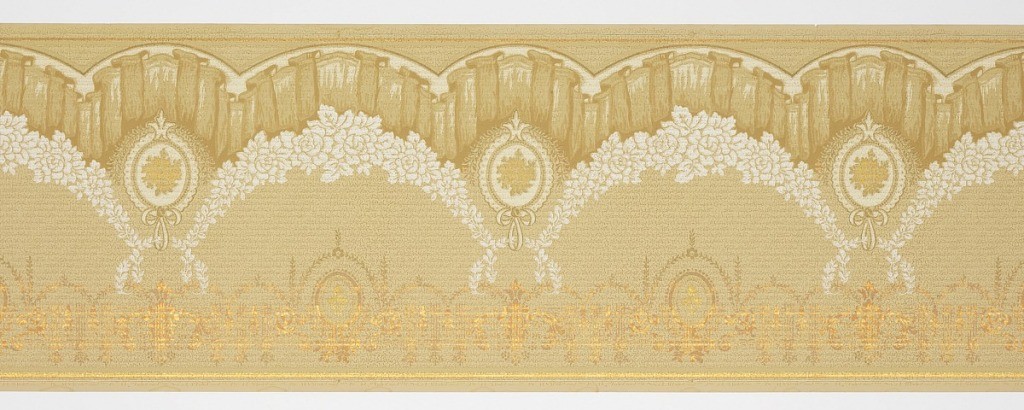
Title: Frieze
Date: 1905–1915
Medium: Machine-printed paper
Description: A repeating design of cameo medallions hung by floral swags below which is hung drapery all below a complementary border in bronze, upon a beige ground with an overlay of a tiny geometric pattern in gray and a more distinct one in brown. Printed in beige, cream, white, tan, gray, brown, bronze and gold.